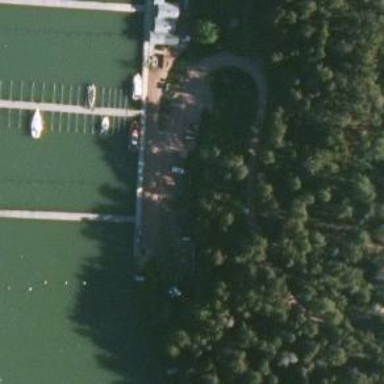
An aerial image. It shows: Commercial mooring pier.